Aerial crown-view tile of a tropical tree (Barro Colorado Island, Panama), acquired 20250616:
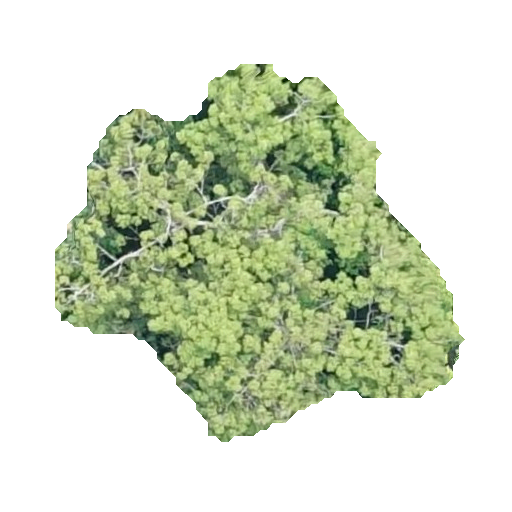
Species: Ceiba pentandra
GBIF accepted scientific name: Ceiba pentandra
Crown area: 142.16 m²